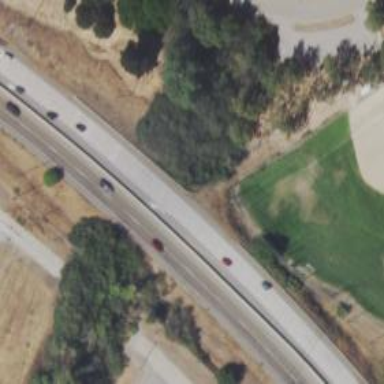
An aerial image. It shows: Expressway with asphalt surface classified as trunk highway.